Interaction volume radius: 5 \u00c5
Interaction volume height: 15 \u00c5
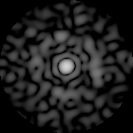
Disorder parameter: 0.8285